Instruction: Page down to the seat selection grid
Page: seats
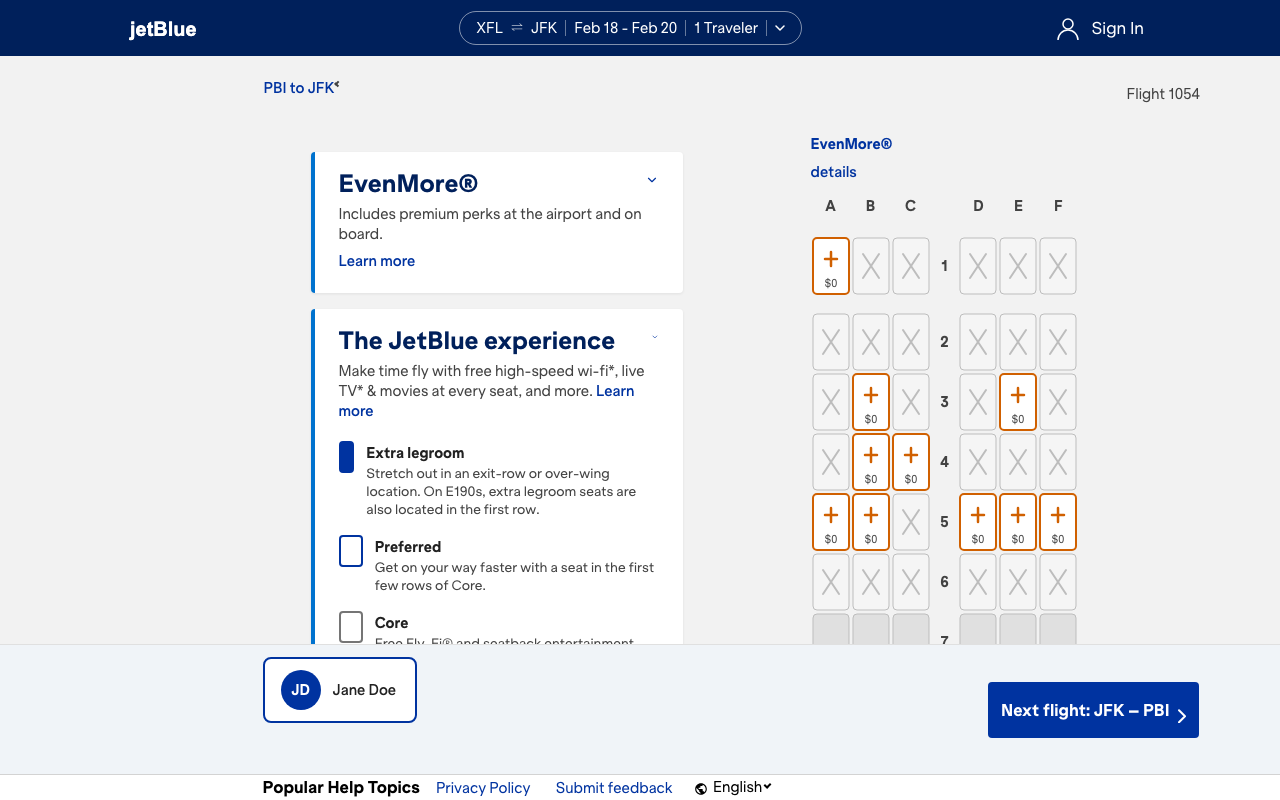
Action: scroll